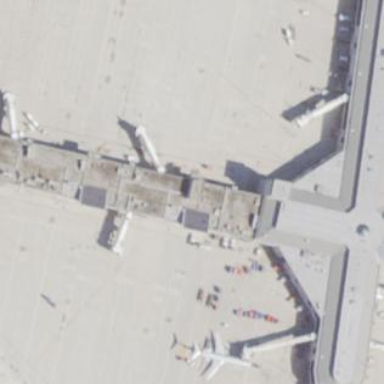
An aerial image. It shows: Terminal building at the airport.